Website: bh-photo
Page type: billing-address
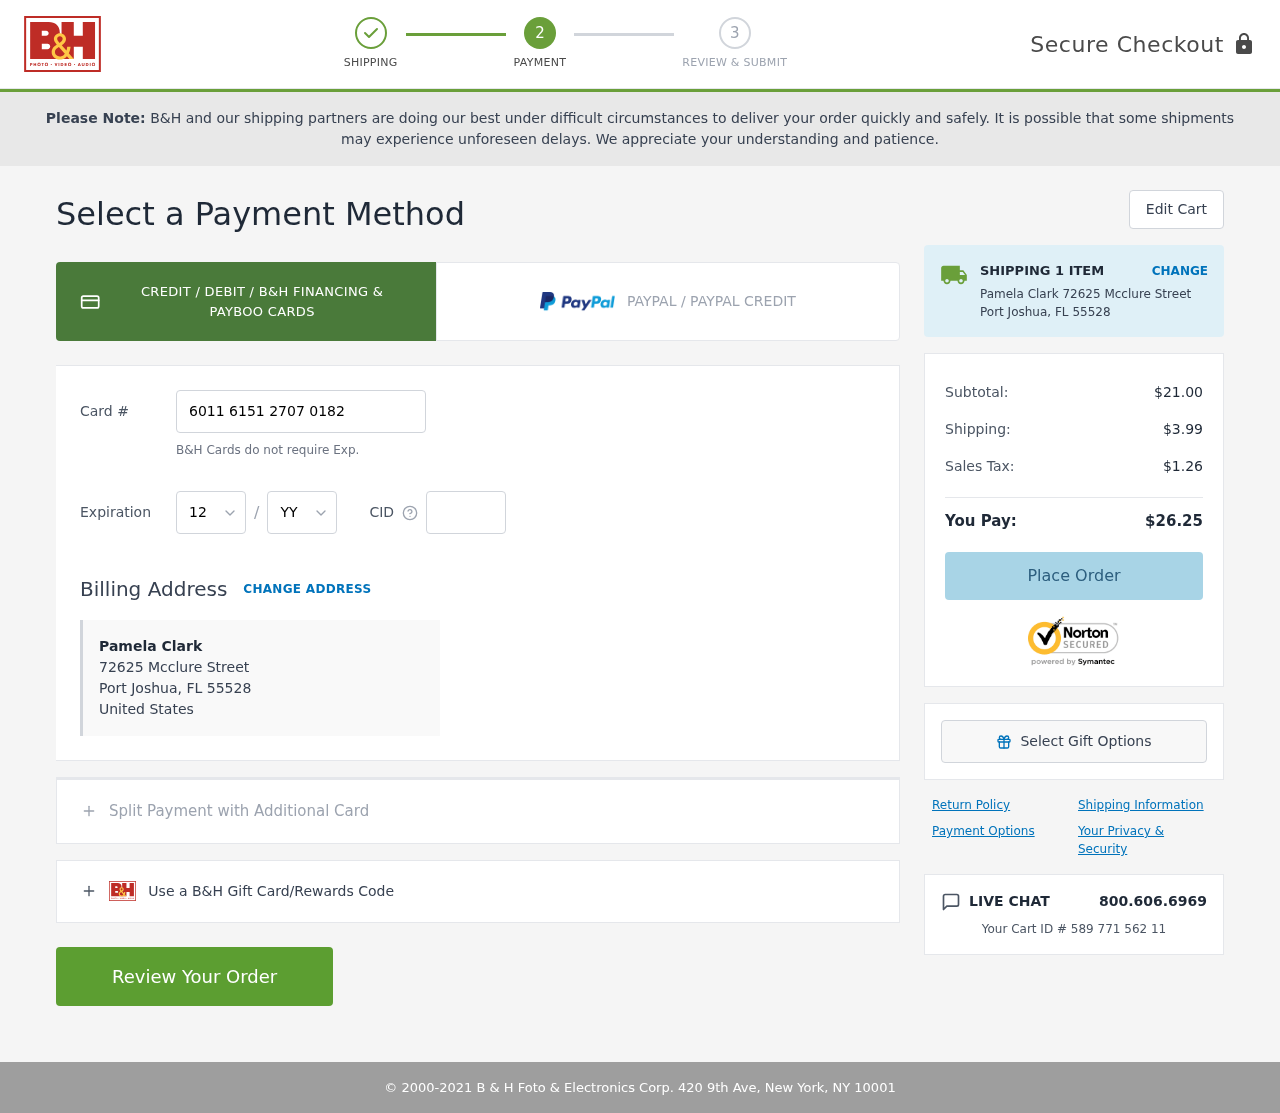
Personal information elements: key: PII_CARD_CVV
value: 360
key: PII_CARD_EXPIRY_MONTH
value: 12
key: PII_CARD_EXPIRY_YEAR
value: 29
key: PII_CARD_NUMBER
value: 6011 6151 2707 0182
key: PII_CITY
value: Port Joshua
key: PII_COUNTRY
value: United States
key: PII_FULLNAME
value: Pamela Clark
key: PII_POSTCODE
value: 55528
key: PII_STATE_ABBR
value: FL
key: PII_STREET
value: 72625 Mcclure Street
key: PII_FULLNAME2
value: Pamela Clark
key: PII_STREET2
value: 72625 Mcclure Street
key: PII_CITY_STATE_ZIP2
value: Port Joshua, FL
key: PII_POSTCODE2
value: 55528
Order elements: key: ORDER_NUM_ITEMS
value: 1
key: ORDER_SUBTOTAL
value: $21.00
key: ORDER_SHIPPING_COST
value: $3.99
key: ORDER_TAX
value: $1.26
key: ORDER_TOTAL
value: $26.25
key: ORDER_ID
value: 589 771 562 11